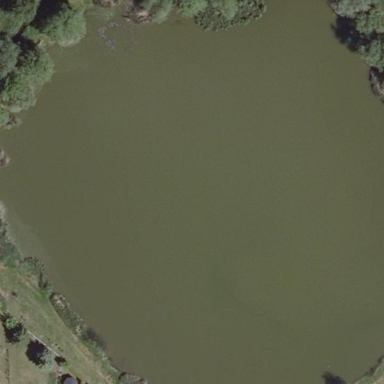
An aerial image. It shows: Serene lake surrounded by nature.